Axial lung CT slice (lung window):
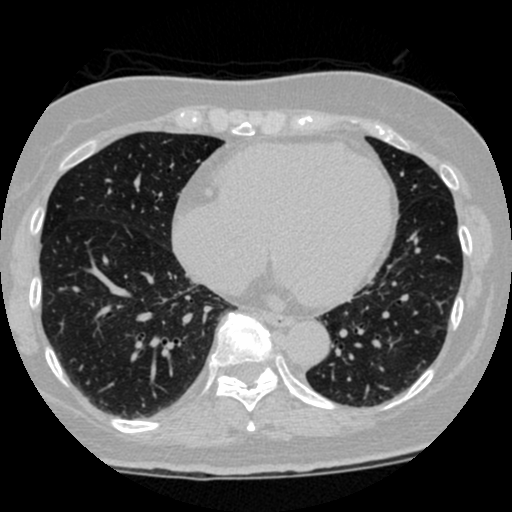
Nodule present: no